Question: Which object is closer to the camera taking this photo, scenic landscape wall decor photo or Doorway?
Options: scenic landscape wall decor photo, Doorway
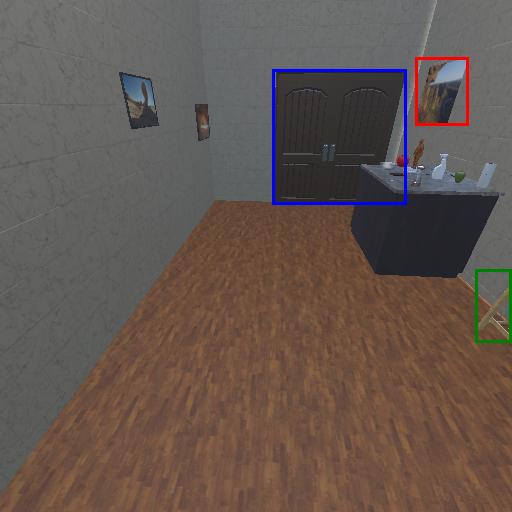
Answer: scenic landscape wall decor photo